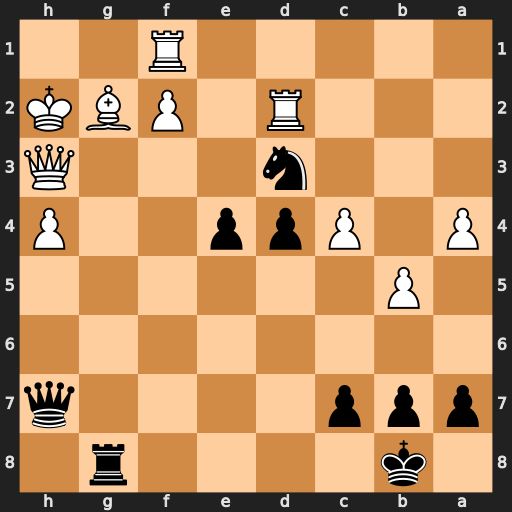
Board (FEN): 1k4r1/ppp4q/8/1P6/P1Ppp2P/3n3Q/3R1PBK/5R2
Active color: b
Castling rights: -
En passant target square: -
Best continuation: Nf4 Qg3 Nxg2 Kxg2 d3